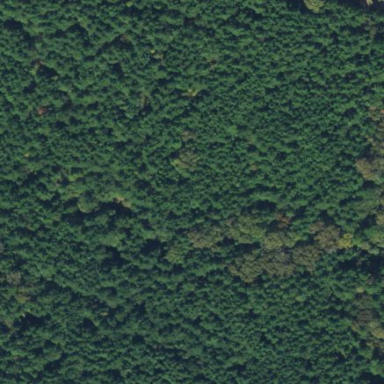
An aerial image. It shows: Evergreen forest with needle-leaved trees.